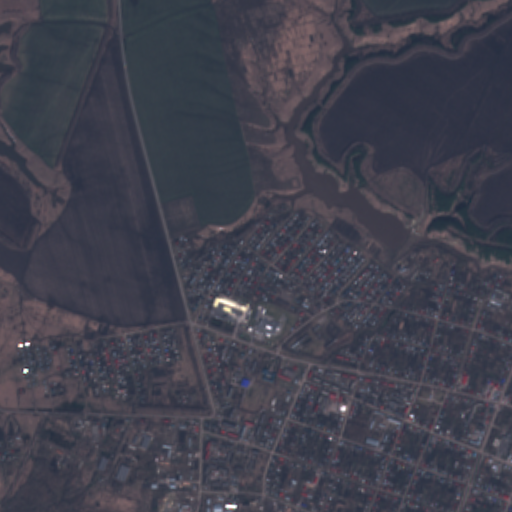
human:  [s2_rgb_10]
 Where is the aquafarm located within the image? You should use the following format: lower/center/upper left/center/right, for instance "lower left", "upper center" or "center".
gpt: The aquafarm is located in the center right of the image.
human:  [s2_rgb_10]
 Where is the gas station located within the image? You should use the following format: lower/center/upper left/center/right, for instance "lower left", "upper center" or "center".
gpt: The gas station is located in the lower right of the image.
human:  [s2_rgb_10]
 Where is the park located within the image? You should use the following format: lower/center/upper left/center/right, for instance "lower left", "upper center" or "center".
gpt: The park is located in the lower right of the image.
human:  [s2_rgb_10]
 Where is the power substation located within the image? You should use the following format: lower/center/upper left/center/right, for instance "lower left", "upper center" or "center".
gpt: The power substation is located in the lower center of the image.
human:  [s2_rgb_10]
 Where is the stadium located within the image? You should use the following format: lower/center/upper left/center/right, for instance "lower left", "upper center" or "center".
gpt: The stadium is located in the lower center of the image.
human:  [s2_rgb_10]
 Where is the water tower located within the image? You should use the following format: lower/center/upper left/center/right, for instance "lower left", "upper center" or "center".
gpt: The water tower is located in the lower center of the image.
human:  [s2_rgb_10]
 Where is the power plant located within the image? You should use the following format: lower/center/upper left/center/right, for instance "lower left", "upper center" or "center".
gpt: There is no power plant in the image.